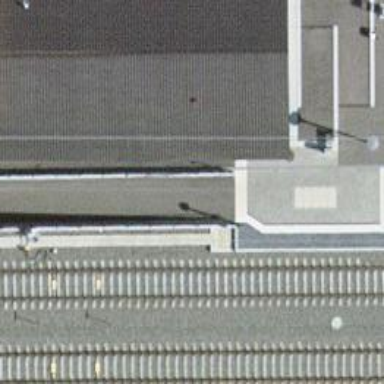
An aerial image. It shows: Platform edge at railway station.